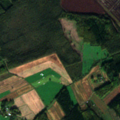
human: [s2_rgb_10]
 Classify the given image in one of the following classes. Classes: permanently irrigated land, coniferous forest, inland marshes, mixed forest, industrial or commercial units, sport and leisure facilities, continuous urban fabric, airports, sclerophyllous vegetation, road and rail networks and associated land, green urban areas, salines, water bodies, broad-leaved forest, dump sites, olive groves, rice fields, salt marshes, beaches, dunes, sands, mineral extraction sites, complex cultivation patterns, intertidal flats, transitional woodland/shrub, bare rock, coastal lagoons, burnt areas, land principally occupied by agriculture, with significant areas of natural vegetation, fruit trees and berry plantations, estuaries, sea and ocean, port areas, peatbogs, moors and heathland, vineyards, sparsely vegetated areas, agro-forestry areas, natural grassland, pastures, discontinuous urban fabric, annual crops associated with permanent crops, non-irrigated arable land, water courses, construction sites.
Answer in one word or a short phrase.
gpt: non-irrigated arable land, land principally occupied by agriculture, with significant areas of natural vegetation, coniferous forest, mixed forest, peatbogs